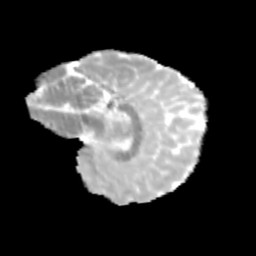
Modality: MD
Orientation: sagittal
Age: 11
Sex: female
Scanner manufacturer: siemens
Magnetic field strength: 3 T
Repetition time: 3.8 s
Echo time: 0.07 s